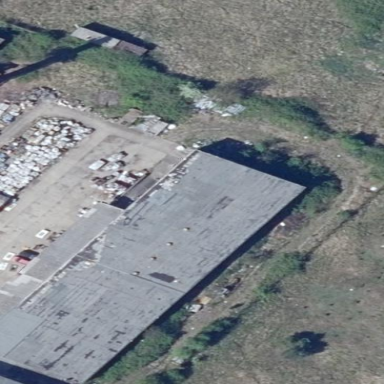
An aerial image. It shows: Industrial building.